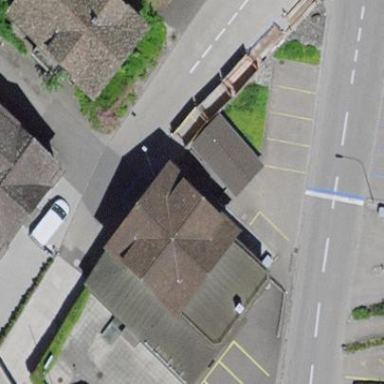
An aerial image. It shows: Cafe located inside building.